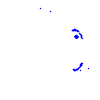
Particle: kaon